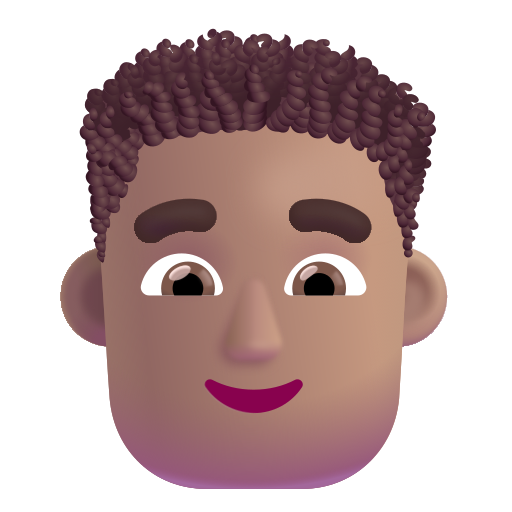
man curly hair color